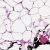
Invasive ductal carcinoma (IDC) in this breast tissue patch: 0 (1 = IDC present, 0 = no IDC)